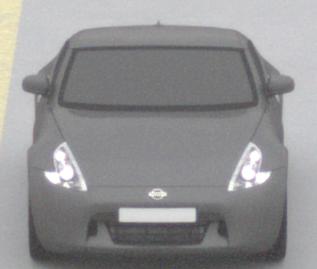
Make: Nissan
Model: 370Z Coupé
Detailed model: 370Z (Z34) Coupé
Model produced from: 2009/12
Model produced until: 2013/03
Doors: 3
Color: gray
Road condition: dry road
Daytime: midday
Contrast: low contrast